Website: crate-barrel
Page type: account-selection
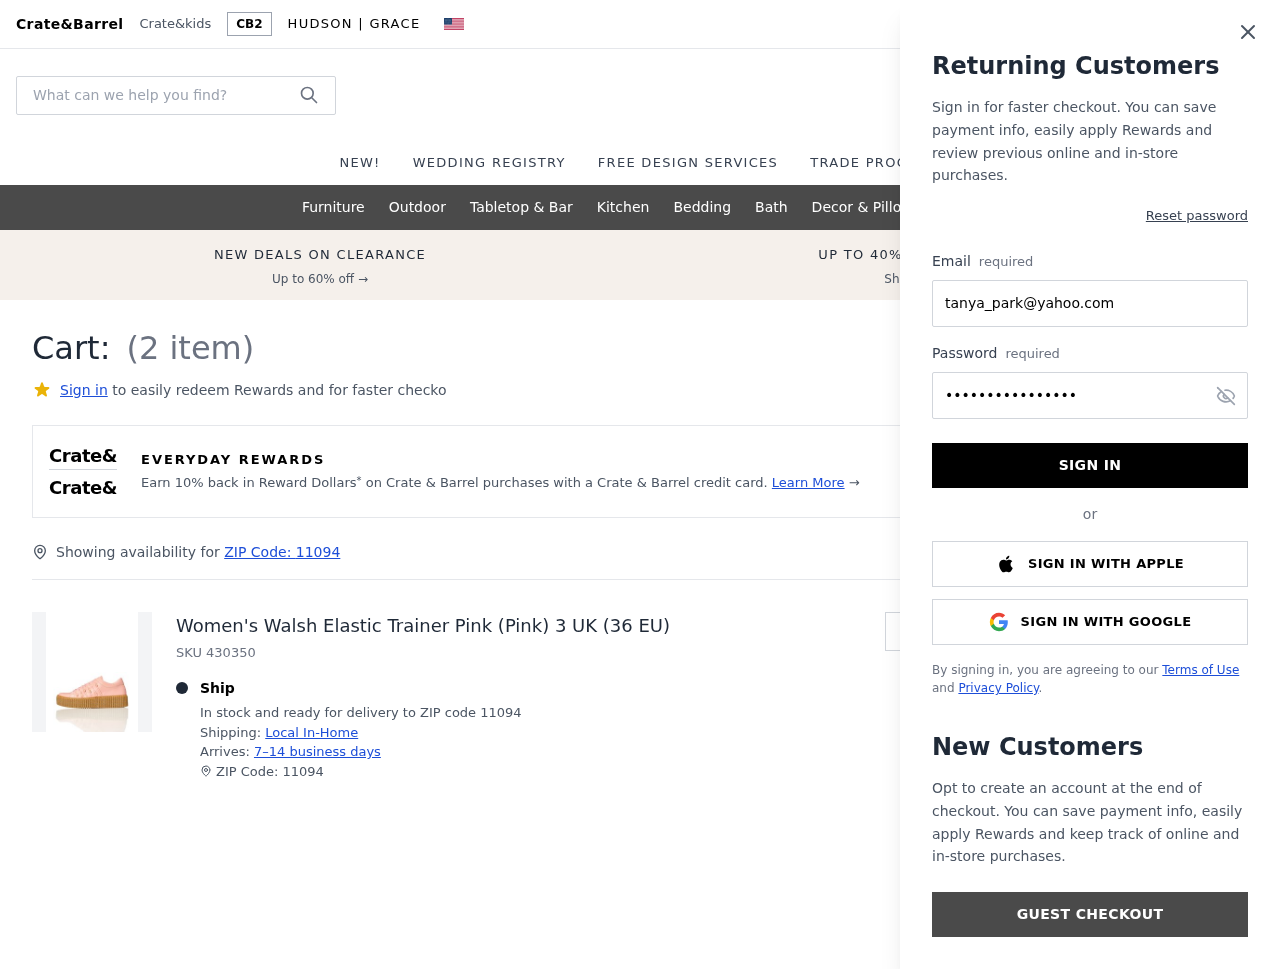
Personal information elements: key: PII_EMAIL
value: tanya_park@yahoo.com
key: PII_POSTCODE
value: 11094
Product elements: key: PRODUCT1_NAME
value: Women's Walsh Elastic Trainer Pink (Pink) 3 UK (36 EU)
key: PRODUCT1_QUANTITY
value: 2
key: PRODUCT1_SKU
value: SKU 430350
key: PRODUCT1_ORIGINAL_PRICE
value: $83.11
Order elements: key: ORDER_NUM_ITEMS
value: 2
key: ORDER_SUBTOTAL
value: $132.98
Search elements: key: HEADER_SEARCH
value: What can we help you find?